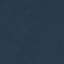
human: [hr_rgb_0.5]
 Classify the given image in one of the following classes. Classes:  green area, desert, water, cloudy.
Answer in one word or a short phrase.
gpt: water